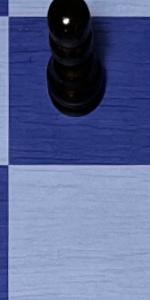
Label: Empty